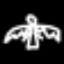
Label: angel